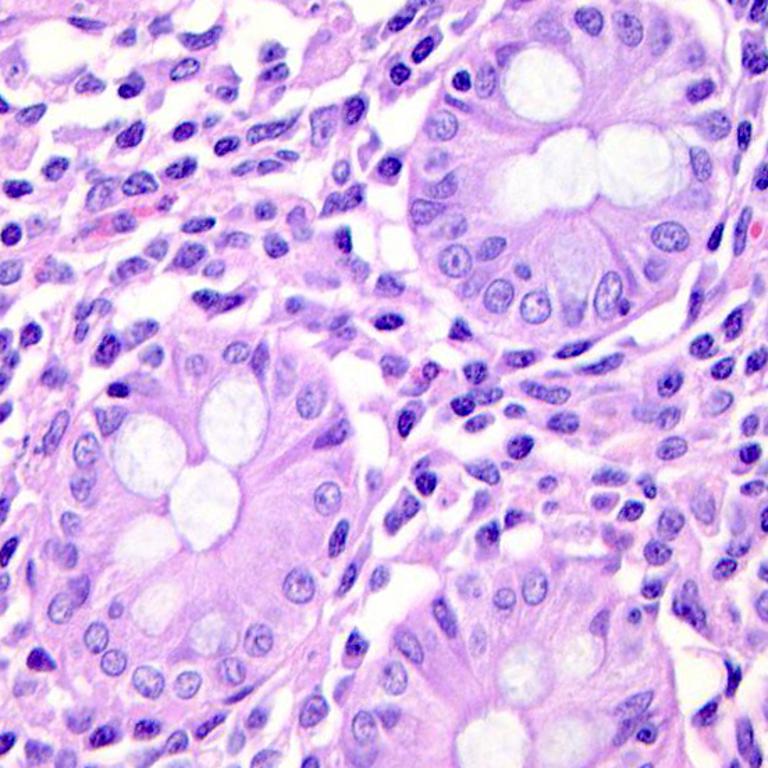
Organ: colon
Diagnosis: benign